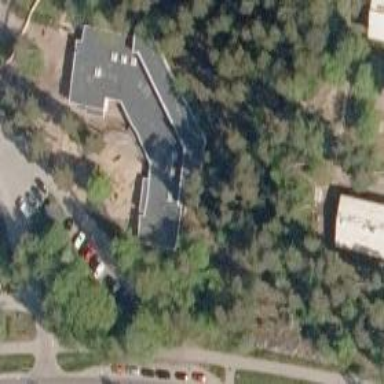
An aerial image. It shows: Kindergarten building.